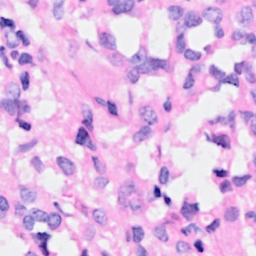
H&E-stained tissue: Breast